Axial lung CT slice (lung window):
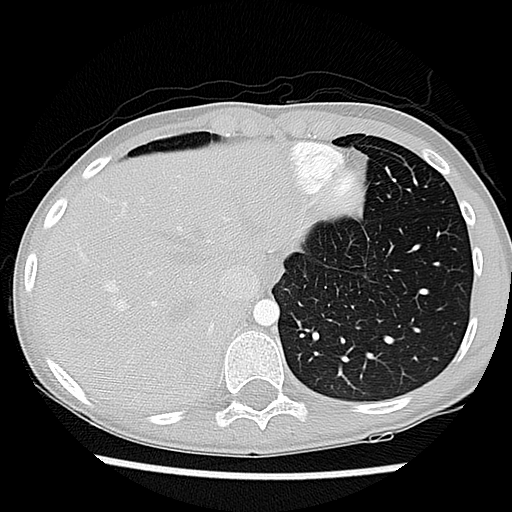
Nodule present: no